Interaction volume radius: 5 \u00c5
Interaction volume height: 20 \u00c5
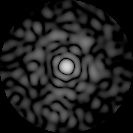
Disorder parameter: 0.8193